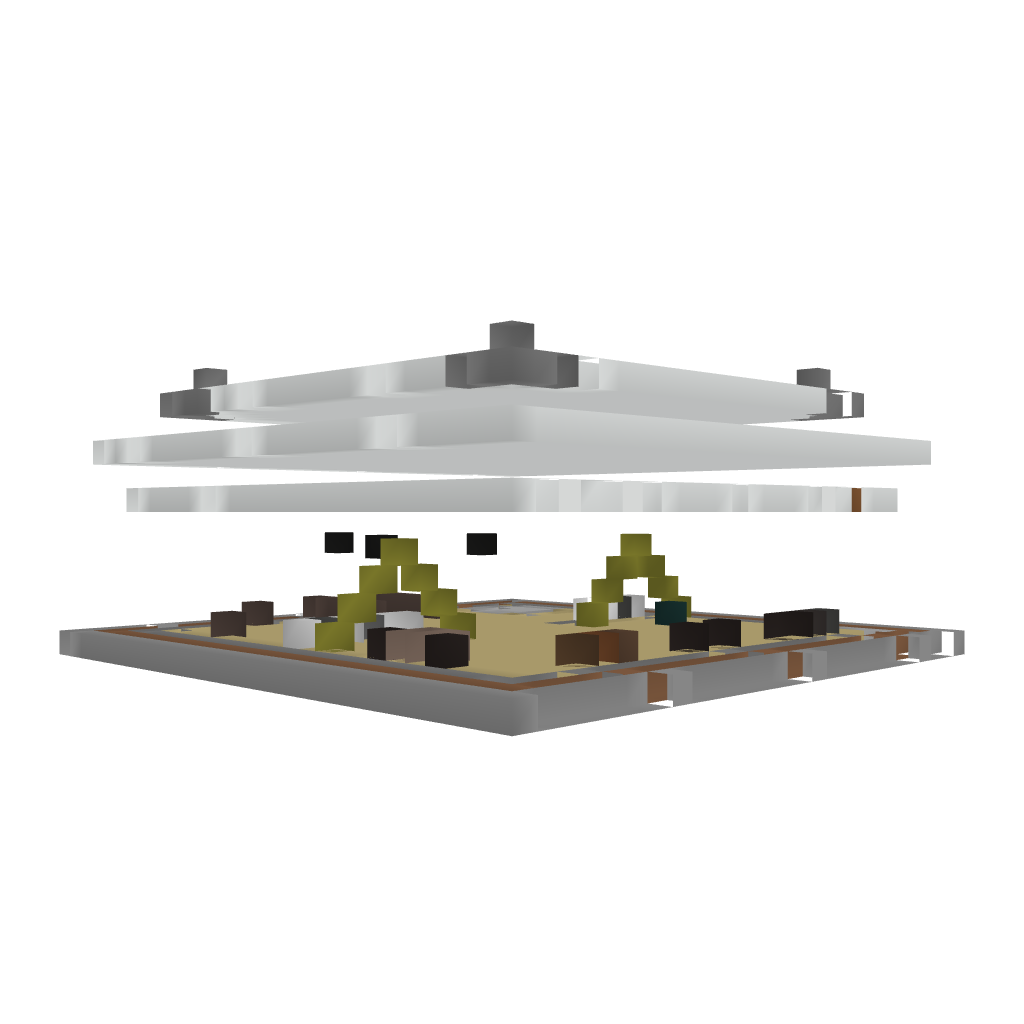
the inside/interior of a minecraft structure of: Modern House